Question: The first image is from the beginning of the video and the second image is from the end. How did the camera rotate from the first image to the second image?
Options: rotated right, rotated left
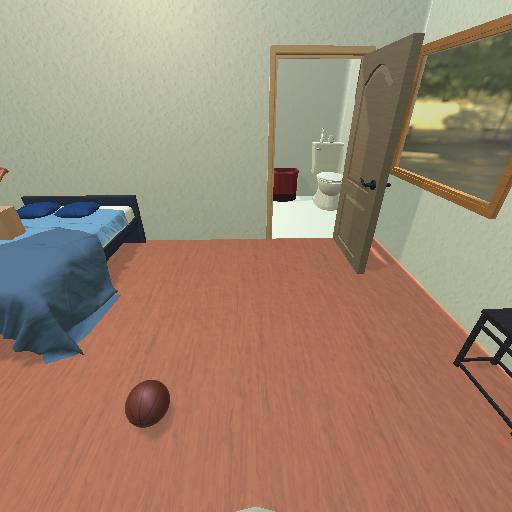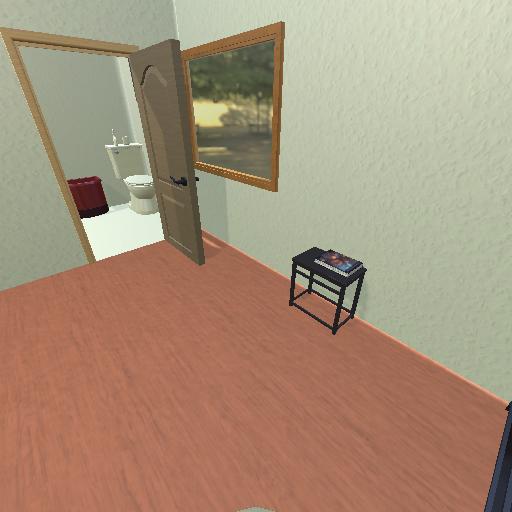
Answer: rotated right